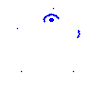
Particle: pion